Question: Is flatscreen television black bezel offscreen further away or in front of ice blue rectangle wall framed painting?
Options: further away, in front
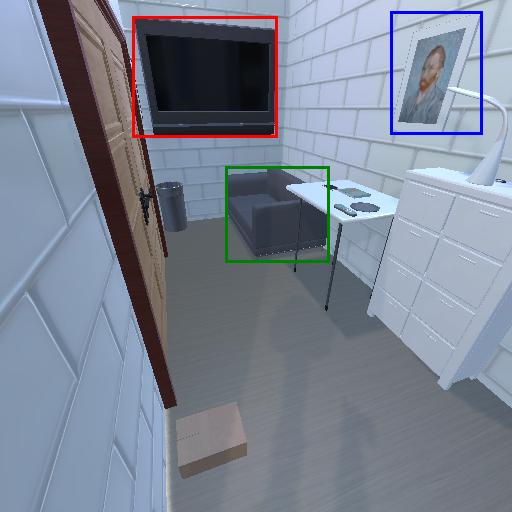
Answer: further away